Question: I want to handle some exceptions using 'JOptionPane's. This is the main method:
'''
public class MainRun {
public static void main(String args[]){
java.awt.EventQueue.invokeLater(new Runnable() {
public void run() {
try {
UIManager.setLookAndFeel(new SubstanceRavenGraphiteGlassLookAndFeel());
}catch (Exception e){
e.printStackTrace();
}
new MainGui().setVisible(true);
new Initialized().start();
new PriorityMessageQueue().start();
}
});
'''
'MainGui' is the main window ('JFrame') of the application.
I handled exception inside the 'PriorityMessageQueue' thread.
'''
public class PriorityMessageQueue extends Thread {
@Override
public void run() {
while (true) {
try {
instantMessages = instant.getMobitelMessagesToBeSent();
} catch (Exception ex) {
JOptionPane.showMessageDialog(
null,
ex.getMessage(),
"Database Error",
JOptionPane.ERROR_MESSAGE);
}
...
'''
after I run this, I'm getting an error
'''
org.jvnet.substance.api.UiThreadingViolationException: Component creation must be done on Event Dispatch Thread
at org.jvnet.substance.utils.SubstanceCoreUtilities.testComponentCreationThreadingViolation(SubstanceCoreUtilities.java:2312)
at org.jvnet.substance.SubstanceOptionPaneUI.createUI(SubstanceOptionPaneUI.java:83)
at sun.reflect.NativeMethodAccessorImpl.invoke0(Native Method)
at sun.reflect.NativeMethodAccessorImpl.invoke(NativeMethodAccessorImpl.java:39)
at sun.reflect.DelegatingMethodAccessorImpl.invoke(DelegatingMethodAccessorImpl.java:25)
at java.lang.reflect.Method.invoke(Method.java:597)
at sun.reflect.misc.Trampoline.invoke(MethodUtil.java:37)
at sun.reflect.GeneratedMethodAccessor1.invoke(Unknown Source)
at sun.reflect.DelegatingMethodAccessorImpl.invoke(DelegatingMethodAccessorImpl.java:25)
at java.lang.reflect.Method.invoke(Method.java:597)
at sun.reflect.misc.MethodUtil.invoke(MethodUtil.java:244)
at javax.swing.UIDefaults.getUI(UIDefaults.java:752)
at javax.swing.UIManager.getUI(UIManager.java:989)
at javax.swing.JOptionPane.updateUI(JOptionPane.java:1859)
at javax.swing.JOptionPane.<init>(JOptionPane.java:1822)
at javax.swing.JOptionPane.<init>(JOptionPane.java:1785)
at javax.swing.JOptionPane.<init>(JOptionPane.java:1753)
at javax.swing.JOptionPane.<init>(JOptionPane.java:1731)
at javax.swing.JOptionPane.<init>(JOptionPane.java:1711)
at GUI.MainGui.showOptionPane(MainGui.java:1039)
at SMS.PriorityMessageQueue.run(PriorityMessageQueue.java:86)
UIDefaults.getUI() failed: createUI() failed for
javax.swing.JOptionPane
[,0,0,0x0,invalid,alignmentX=0.0,alignmentY=0.0,border=,flags=0,maximumSize=,minimumSize=,p
referredSize=,icon=,initialValue=,message=DatabaseConnection class
connect,messageType=ERROR_MESSAGE,optionType=DEFAULT_OPTION,wantsInput=false]
java.lang.reflect.InvocationTargetException
java.lang.Error
at javax.swing.UIDefaults.getUIError(UIDefaults.java:712)
at javax.swing.MultiUIDefaults.getUIError(MultiUIDefaults.java:133)
at javax.swing.UIDefaults.getUI(UIDefaults.java:758)
at javax.swing.UIManager.getUI(UIManager.java:989)
at javax.swing.JOptionPane.updateUI(JOptionPane.java:1859)
at javax.swing.JOptionPane.<init>(JOptionPane.java:1822)
at javax.swing.JOptionPane.<init>(JOptionPane.java:1785)
at javax.swing.JOptionPane.<init>(JOptionPane.java:1753)
at javax.swing.JOptionPane.<init>(JOptionPane.java:1731)
at javax.swing.JOptionPane.<init>(JOptionPane.java:1711)
at GUI.MainGui.showOptionPane(MainGui.java:1039)
at SMS.PriorityMessageQueue.run(PriorityMessageQueue.java:86)
'''
And the 'JOptionPane' will not display properly!

Instead of passing 'null' to 'JOptionPane', how can I get the parentComponent ('MainGui' 'JFrame')?
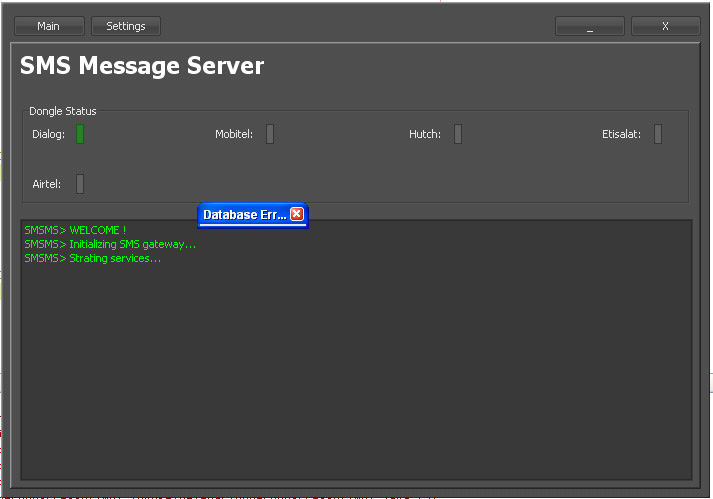
Answer: A 'JOptionPane' is a mini Swing GUI, and like all Swing GUIs, it must be created on the Swing event thread, not on a background thread. This can be done by creating your 'JOptionPane' in a 'Runnable' and then queuing the 'Runnable' on the event thread:
'''
SwingUtilities.invokeLater(new Runnable() {
public void run() {
JOptionPane.showMessageDialog(....);
}
});
'''
For example,
'''
} catch (Exception ex) {
final String exMessage = ex.getMessage();
SwingUtilities.invokeLater(new Runnable() {
public void run() {
JOptionPane.showMessageDialog(
null,
exMessage,
"Database Error",
JOptionPane.ERROR_MESSAGE);
);
}
});
}
}
'''
As for your question,
> Instead of passing 'null' to 'JOptionPane', how can I get the parentComponent ('MainGui' 'JFrame')?
You'll need a reference to the main GUI. How you get this will depend on how your program is organized.